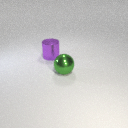
large purple metal cylinder to the left of large green metal sphere